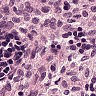
Metastatic tissue present: no